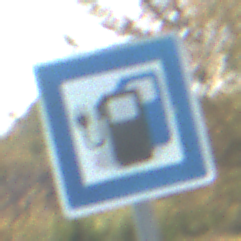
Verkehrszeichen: LadestationFuerElektrofahrzeuge
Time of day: MorningAfternoon
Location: Outdoor (Nature)
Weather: Clear
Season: Autumn
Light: Natural